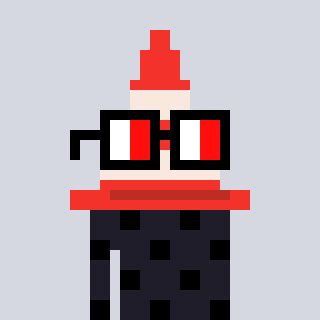
a pixel art character with square glasses with black frames and red eyes, a cone-shaped head and a grayscale-colored body on a cool background